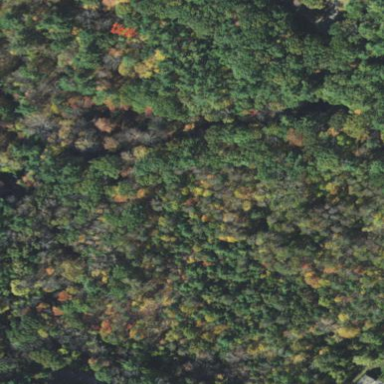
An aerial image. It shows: Beautiful woodland area.